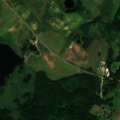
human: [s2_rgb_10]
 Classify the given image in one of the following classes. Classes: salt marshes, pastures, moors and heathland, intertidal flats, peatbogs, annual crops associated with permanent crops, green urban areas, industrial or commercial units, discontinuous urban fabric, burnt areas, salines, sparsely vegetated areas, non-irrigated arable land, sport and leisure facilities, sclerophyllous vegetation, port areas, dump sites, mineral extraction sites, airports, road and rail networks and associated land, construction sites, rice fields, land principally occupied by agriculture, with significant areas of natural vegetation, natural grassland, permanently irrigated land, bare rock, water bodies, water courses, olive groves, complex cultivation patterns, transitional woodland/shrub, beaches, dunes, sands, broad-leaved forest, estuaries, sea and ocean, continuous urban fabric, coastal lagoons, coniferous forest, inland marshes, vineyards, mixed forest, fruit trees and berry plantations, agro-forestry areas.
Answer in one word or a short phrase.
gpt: non-irrigated arable land, complex cultivation patterns, land principally occupied by agriculture, with significant areas of natural vegetation, broad-leaved forest, coniferous forest, transitional woodland/shrub, inland marshes, water bodies